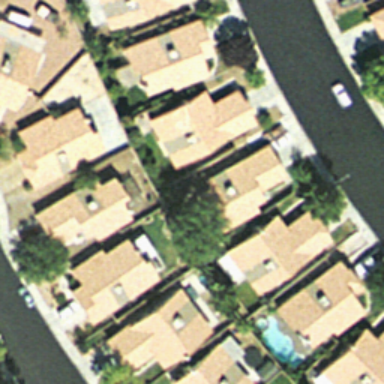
This is a dense residential area with houses and plants .